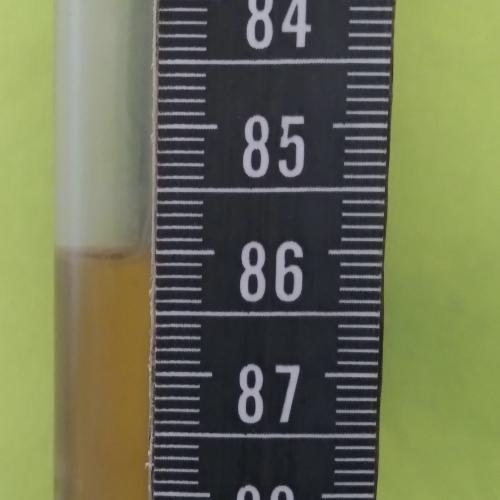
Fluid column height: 86.0 cm